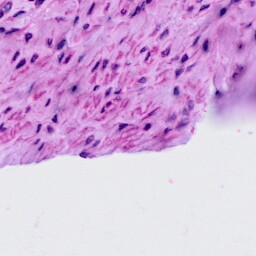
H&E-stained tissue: Cervix